Aerial crown-view tile of a tropical tree (Barro Colorado Island, Panama), acquired 20250512:
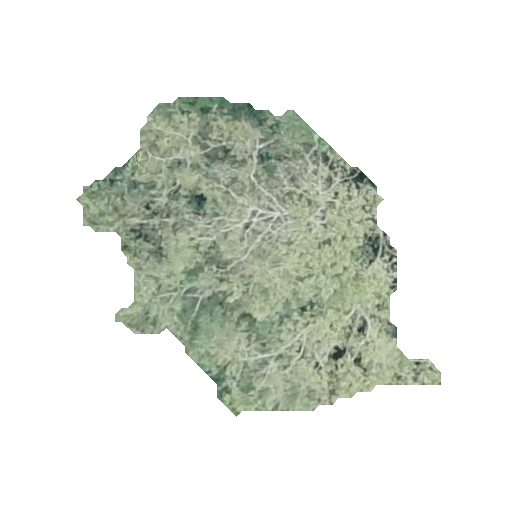
Species: Luehea seemannii
GBIF accepted scientific name: Luehea seemannii
Crown area: 103.352 m²